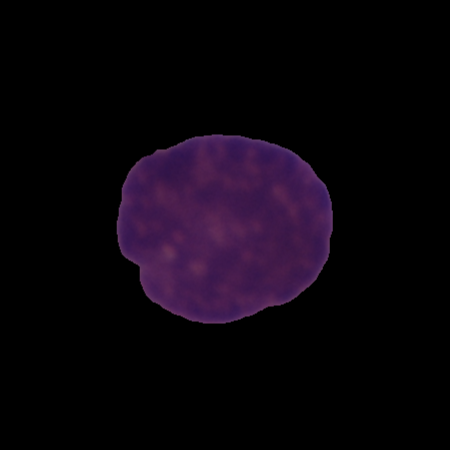
Label: cancer